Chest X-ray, PA view. Patient: 35 years old, sex F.
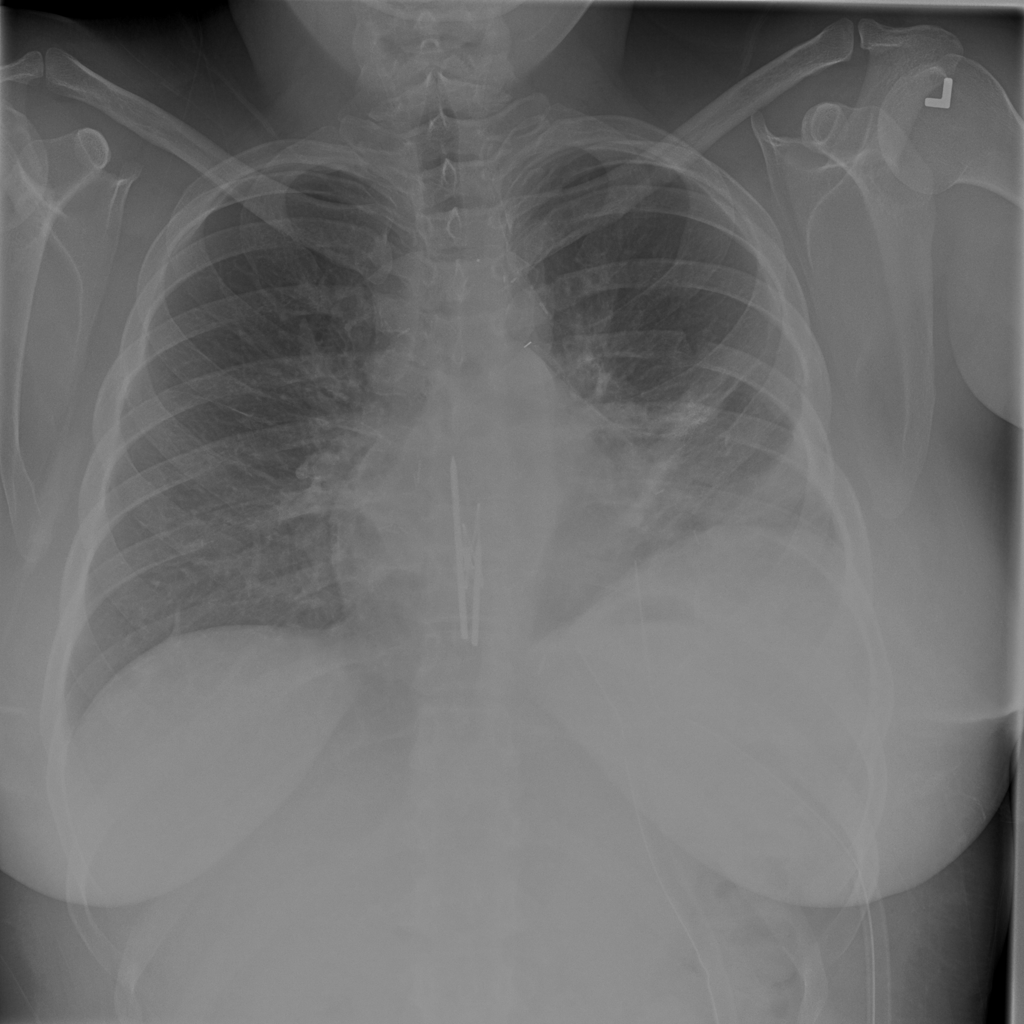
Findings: Atelectasis